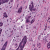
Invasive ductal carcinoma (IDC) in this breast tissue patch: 0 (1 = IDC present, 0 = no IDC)